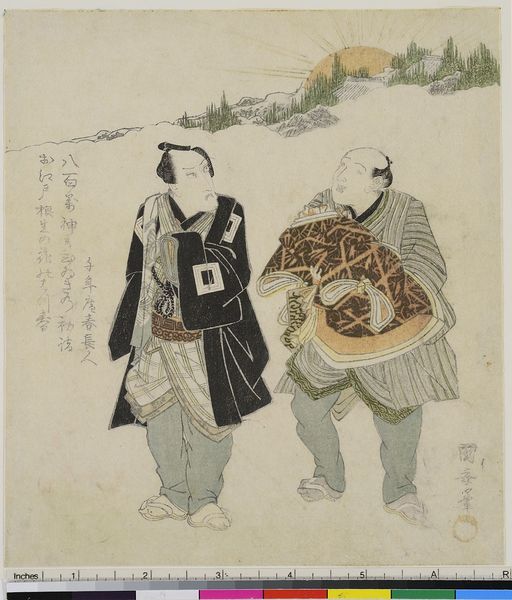
Künstler: Utagawa Kuniyasu
Standort: Hamburg
Institution: Museum für Kunst und Gewerbe Hamburg
Schlagwörter: gelb, männer, schwarz, skizze, zeichen, gespräch, natur, sonnenaufgang, sonne, sträucher, gewänder, pflanzen, holzschnitt, schrift, papier, aufgang, sandalen, japanisch, schriftzeichen, druck, druckgraphik, druckgrafik, fichten, zeit, schauspieler, farbholzschnitt, schauspielerin, kimonos, kabuki, edo, reproduktionen, druckerzeugnisse, blindprägedruck, blinddruck